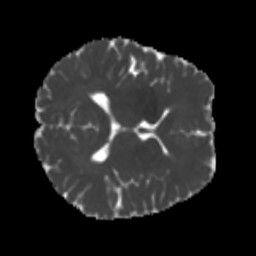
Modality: MD
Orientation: axial
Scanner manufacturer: siemens
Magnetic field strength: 3 T
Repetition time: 4 s
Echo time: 0.0594 s